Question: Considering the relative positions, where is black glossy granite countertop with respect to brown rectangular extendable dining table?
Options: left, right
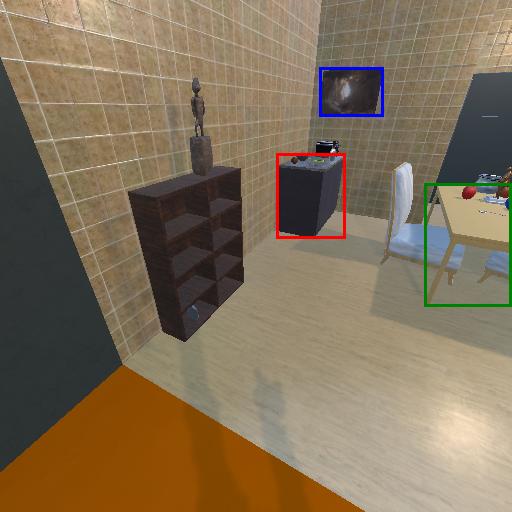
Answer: left